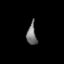
Tissue: lung
Cell type: Epithelial cells
Senescence score: 0.2153
Nuclear area (px): 201
Mean DAPI intensity: 118.313